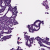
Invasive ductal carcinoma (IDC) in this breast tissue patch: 1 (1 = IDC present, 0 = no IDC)